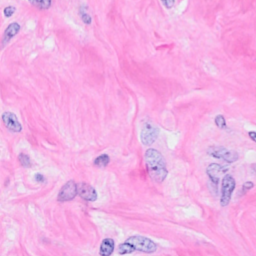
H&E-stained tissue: Breast